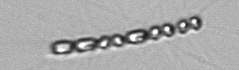
Label: Chaetoceros